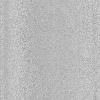
Atmospheric dust classification: dusty